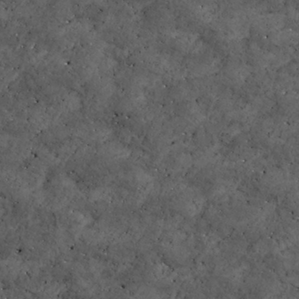
Label: non_frost